Interaction volume radius: 5 \u00c5
Interaction volume height: 25 \u00c5
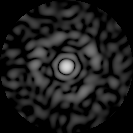
Disorder parameter: 0.8071